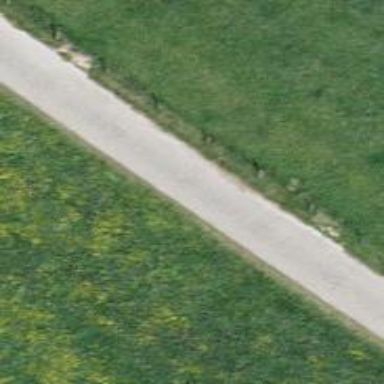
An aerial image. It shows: Unclassified road.